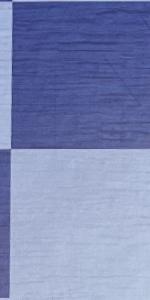
Label: Empty